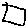
Label: square